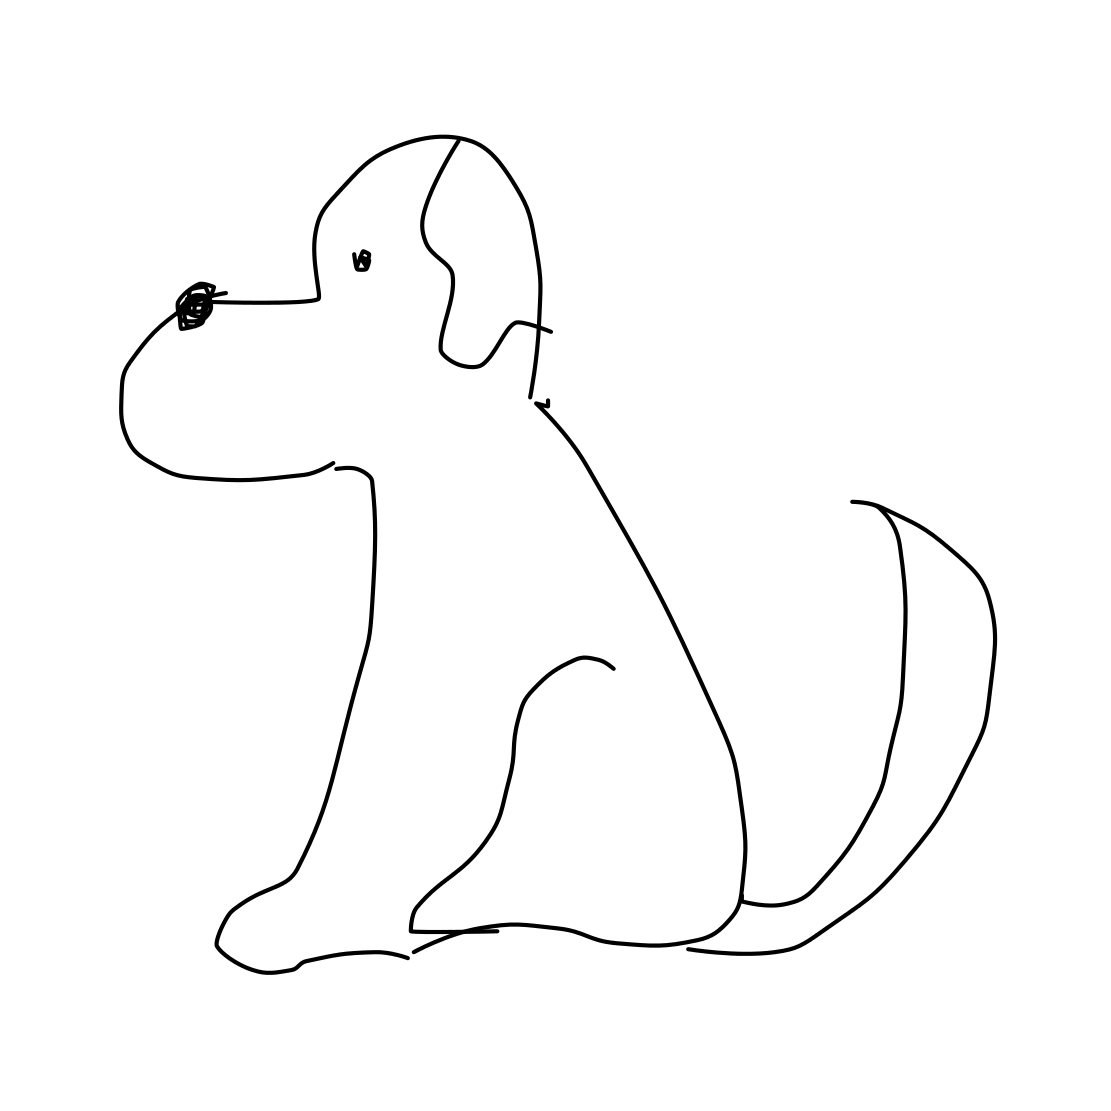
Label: dog